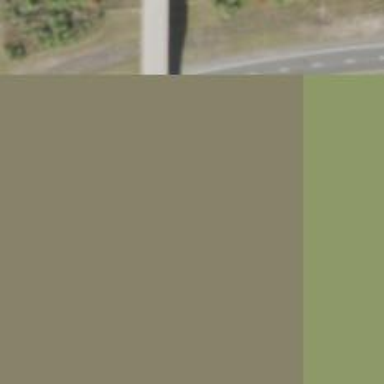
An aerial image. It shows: Motorway.